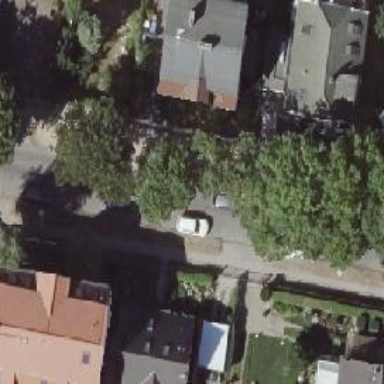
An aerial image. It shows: Avenue lined with deciduous broadleaved trees.